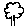
Label: tree